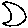
Label: moon